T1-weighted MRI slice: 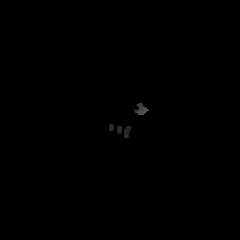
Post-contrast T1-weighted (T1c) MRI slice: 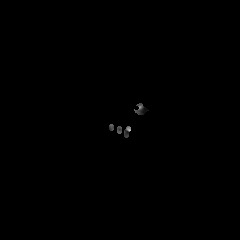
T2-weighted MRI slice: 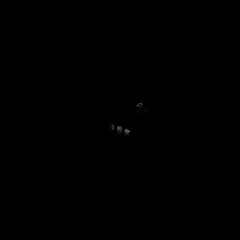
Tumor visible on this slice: no